Question: What is the easiest/best way of positioning the the dropdown-list of select box to float on top of the select box instead of just popping up below/above it as by default?
Here's a picture of what I want:

The number of options in the select will vary from 10 to more than 1000, so the ability to scroll is still needed.
Pure CSS3 is preferred, but any other method (js, jquery, etc.) is also very much appreciated.
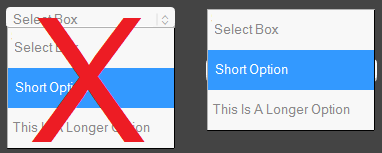
Answer: You need to use a plugin or code your own "select box" -- if you are using a real HTML '<select>', there is no cross-browser way to do this.